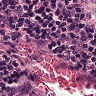
Metastatic tissue present: no